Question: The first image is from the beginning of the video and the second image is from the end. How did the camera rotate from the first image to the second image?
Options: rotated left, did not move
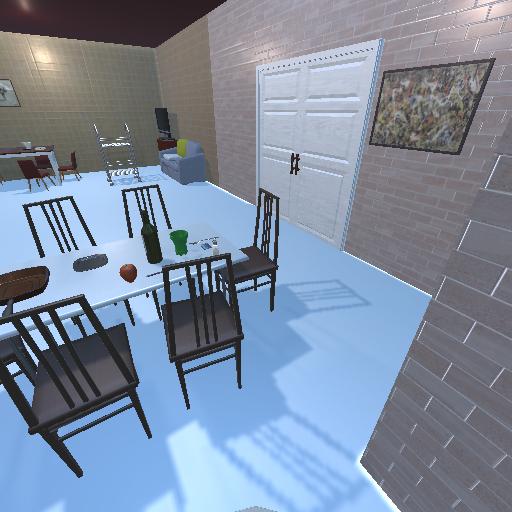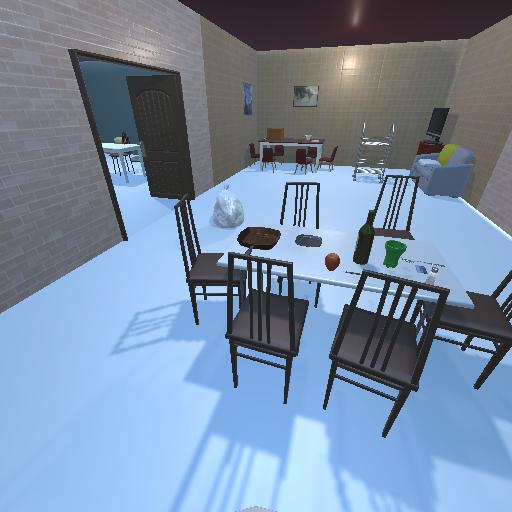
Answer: rotated left